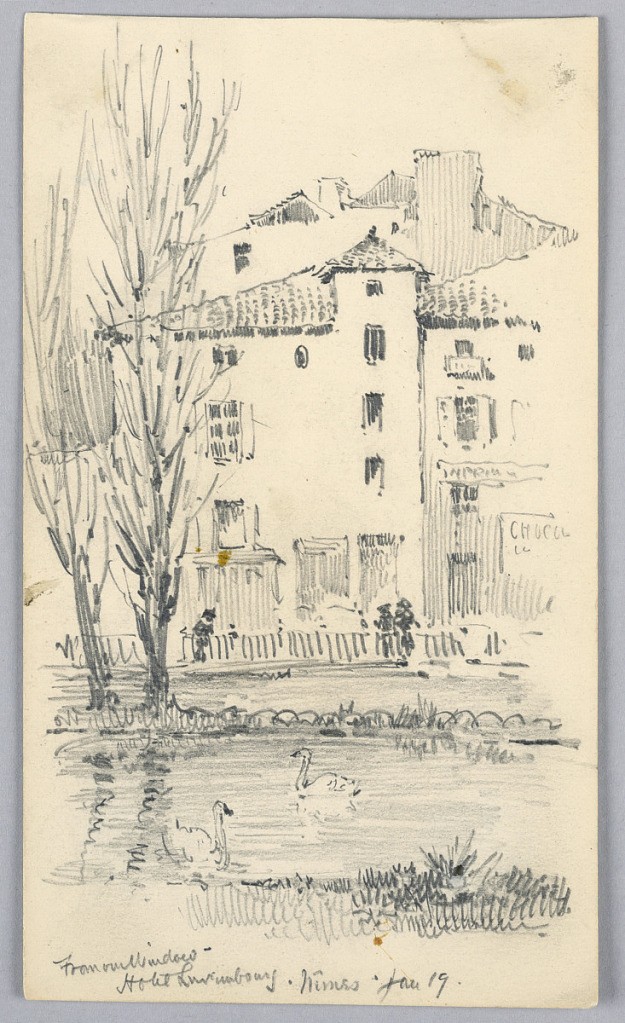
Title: Hotel Luxembourg, Nîmes – From Our Window
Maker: Arnold William Brunner, American, 1857–1925
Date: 1892
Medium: Graphite on paper
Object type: Drawing
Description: Buildings background with figures standing in front, foreground, stream with two swans swimming